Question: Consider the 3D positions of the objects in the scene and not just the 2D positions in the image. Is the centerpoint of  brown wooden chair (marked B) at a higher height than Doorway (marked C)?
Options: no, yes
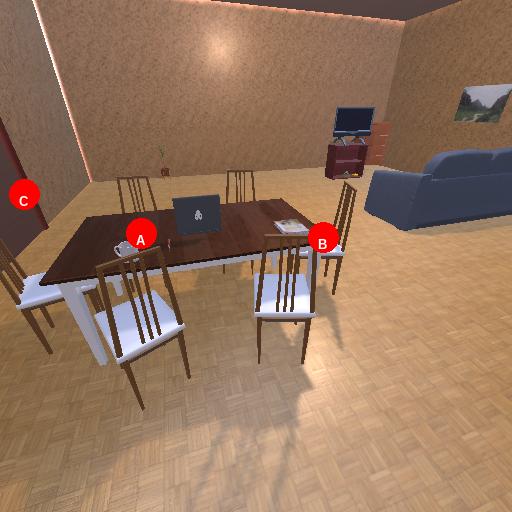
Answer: no